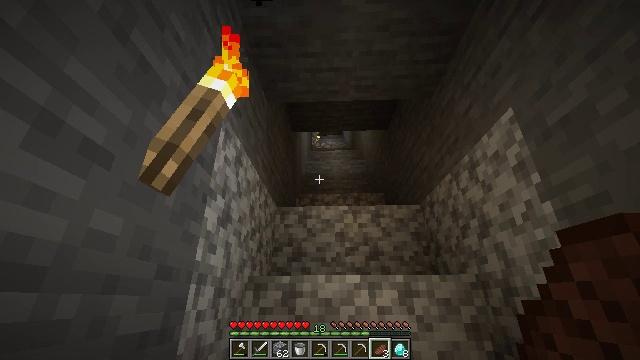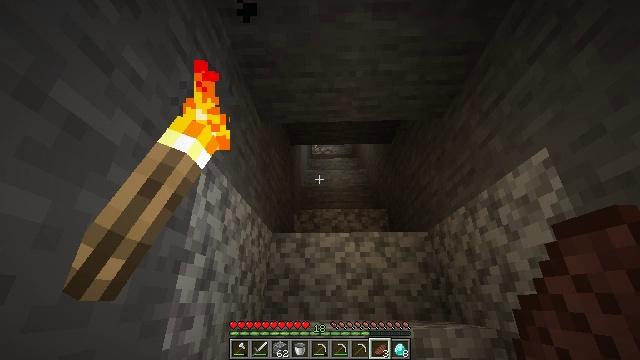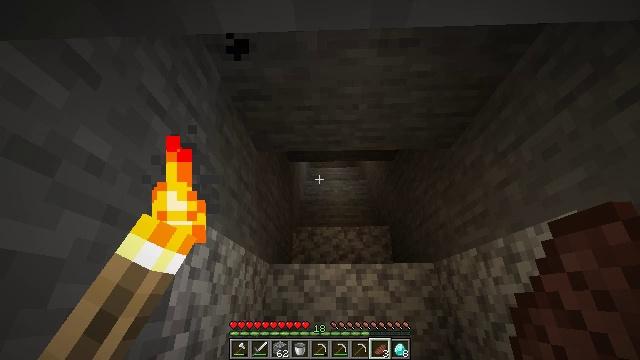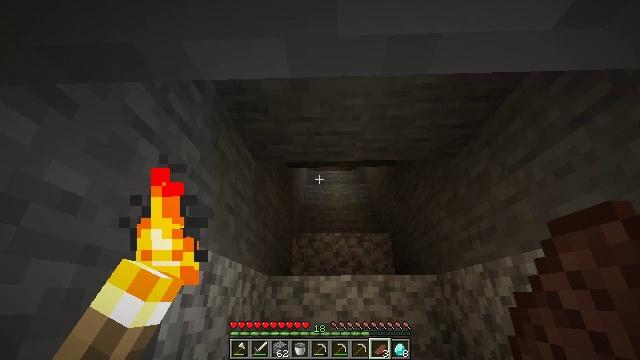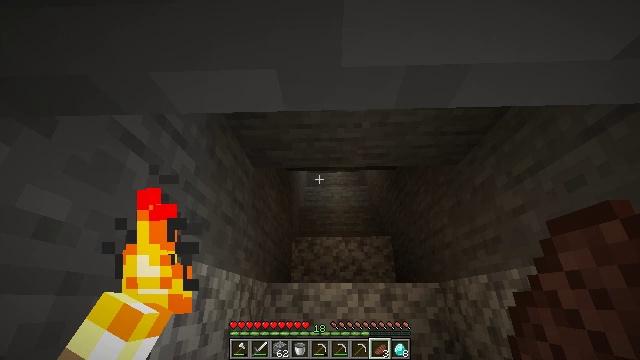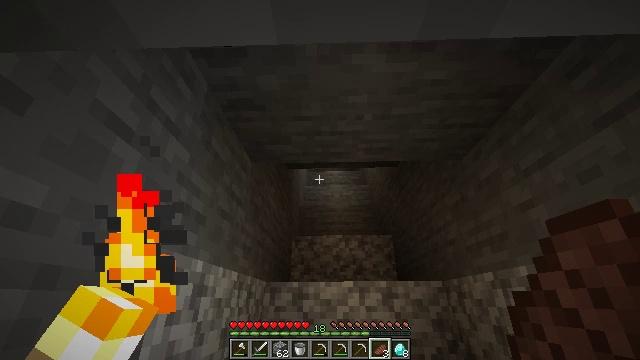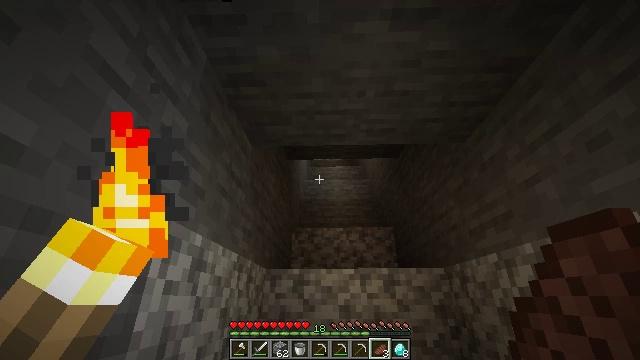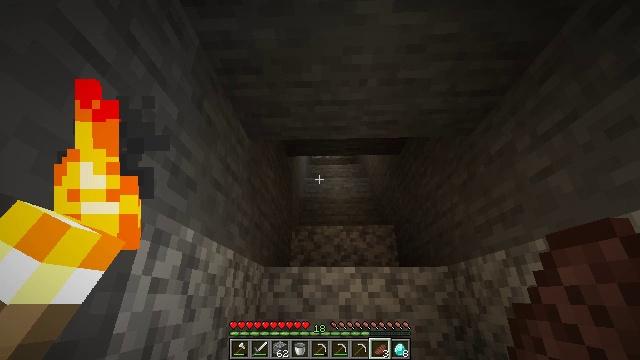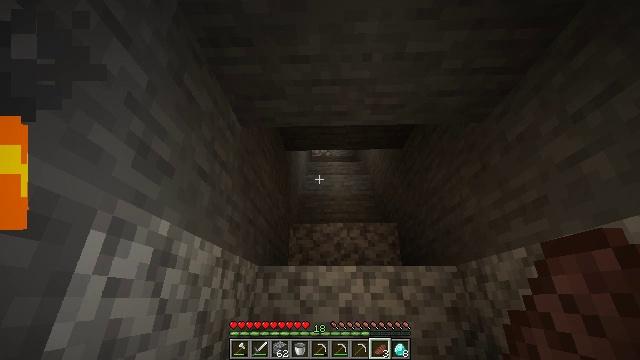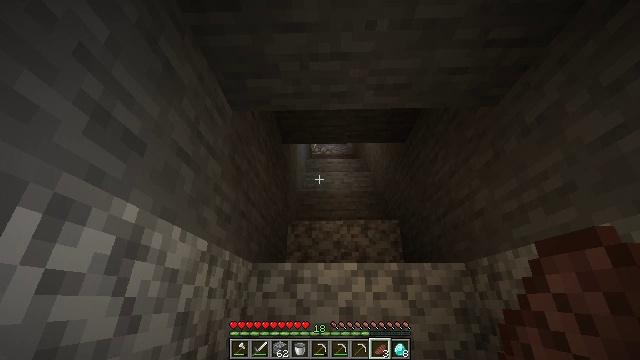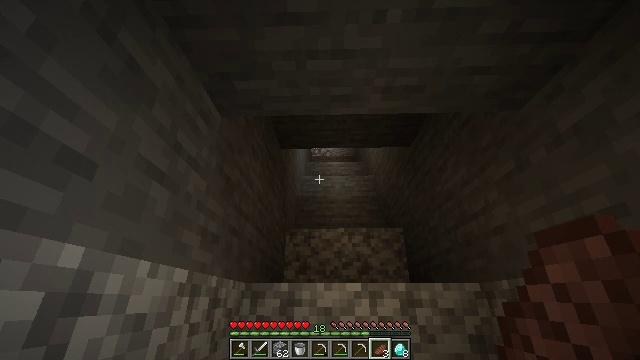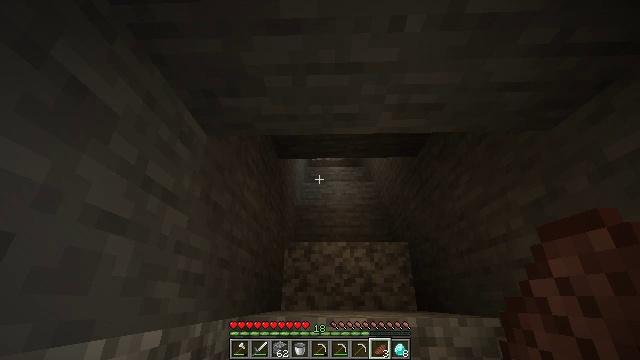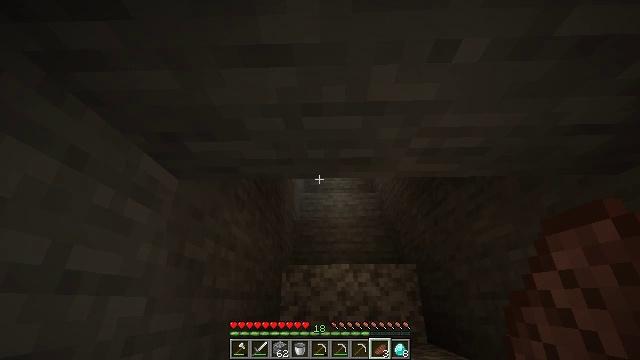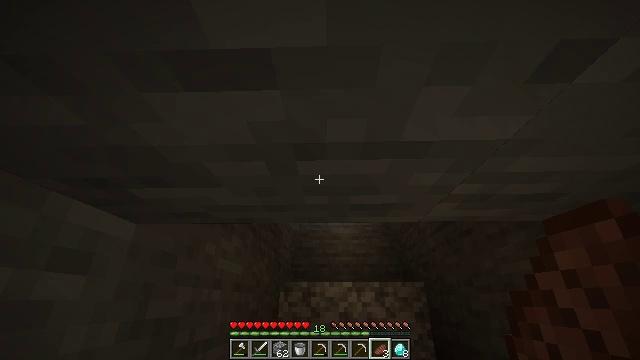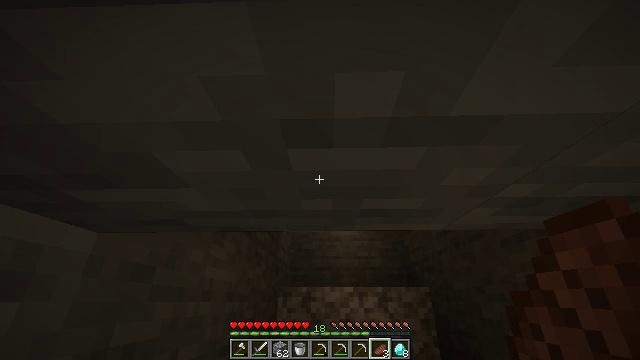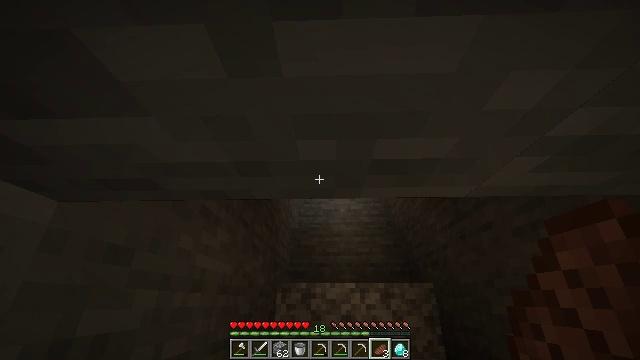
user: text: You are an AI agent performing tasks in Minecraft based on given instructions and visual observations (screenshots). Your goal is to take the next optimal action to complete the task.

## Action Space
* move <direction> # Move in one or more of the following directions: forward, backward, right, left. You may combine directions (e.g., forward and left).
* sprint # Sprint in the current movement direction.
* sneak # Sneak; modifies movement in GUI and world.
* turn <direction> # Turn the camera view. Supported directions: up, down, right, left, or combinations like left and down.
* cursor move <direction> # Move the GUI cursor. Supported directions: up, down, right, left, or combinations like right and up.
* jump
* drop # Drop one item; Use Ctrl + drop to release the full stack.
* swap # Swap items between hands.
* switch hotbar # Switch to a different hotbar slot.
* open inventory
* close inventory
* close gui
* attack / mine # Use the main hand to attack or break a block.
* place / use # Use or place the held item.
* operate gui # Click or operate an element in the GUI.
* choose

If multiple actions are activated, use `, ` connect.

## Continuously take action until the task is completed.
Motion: motion action
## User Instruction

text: Drop a cooked beef.
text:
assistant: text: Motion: move forward, jump
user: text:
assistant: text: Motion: move forward, jump
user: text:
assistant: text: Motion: move forward, jump
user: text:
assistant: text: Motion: move forward, jump
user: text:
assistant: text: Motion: move forward, jump
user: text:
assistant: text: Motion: move forward, jump
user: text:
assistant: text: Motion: move forward, jump
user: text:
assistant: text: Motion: move forward, jump
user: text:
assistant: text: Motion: move forward, jump
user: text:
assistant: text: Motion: move forward, jump
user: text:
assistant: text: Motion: move forward, jump
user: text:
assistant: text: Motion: move forward, jump
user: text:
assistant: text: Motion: move forward, jump
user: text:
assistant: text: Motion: move forward, jump
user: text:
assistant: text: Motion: move forward, jump
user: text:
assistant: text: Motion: move forward, jump
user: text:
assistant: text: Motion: move forward, jump
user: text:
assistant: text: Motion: move forward, jump
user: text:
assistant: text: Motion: move forward, jump
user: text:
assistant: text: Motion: move forward, jump
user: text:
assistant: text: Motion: move forward, jump
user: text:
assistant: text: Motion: move forward, jump
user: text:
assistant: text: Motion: move forward, jump
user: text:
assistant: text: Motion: move forward, jump
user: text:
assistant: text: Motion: move forward, jump
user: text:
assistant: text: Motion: move forward, jump
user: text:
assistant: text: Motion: move forward, jump
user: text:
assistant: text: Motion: move forward, jump
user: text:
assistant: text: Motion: move forward, jump
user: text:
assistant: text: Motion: move forward, jump